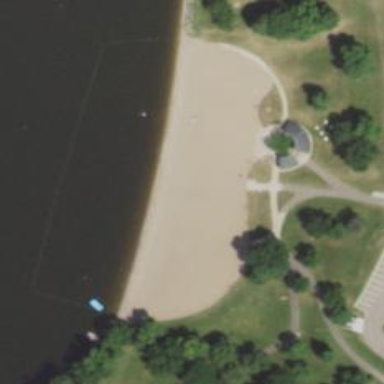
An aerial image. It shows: Swimming area within the leisure land.